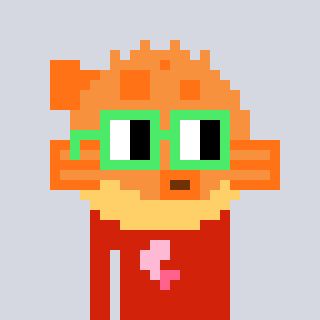
a pixel art character with square light green glasses, a pufferfish-shaped head and a red-colored body on a cool background